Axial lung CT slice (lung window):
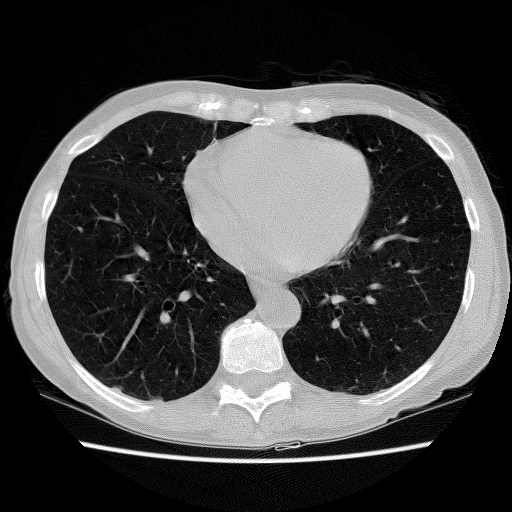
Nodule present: no